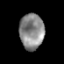
Tissue: prostate
Cell type: T cells
Senescence score: 0.2972
Nuclear area (px): 853
Mean DAPI intensity: 137.192